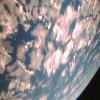
Label: cloud